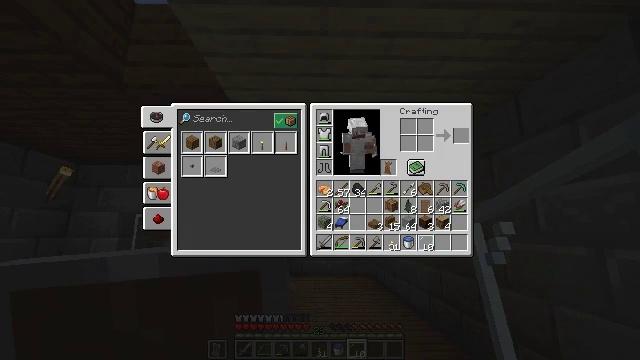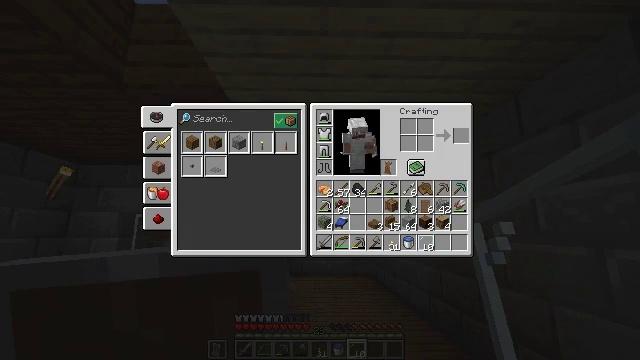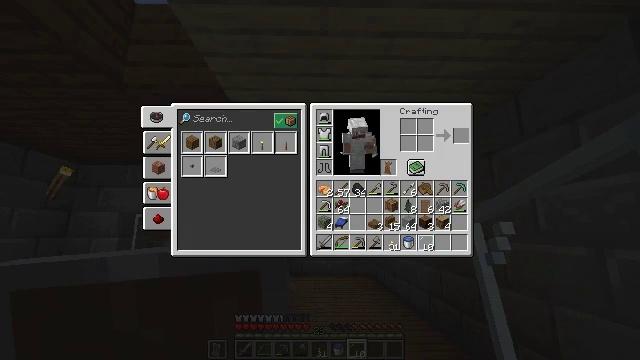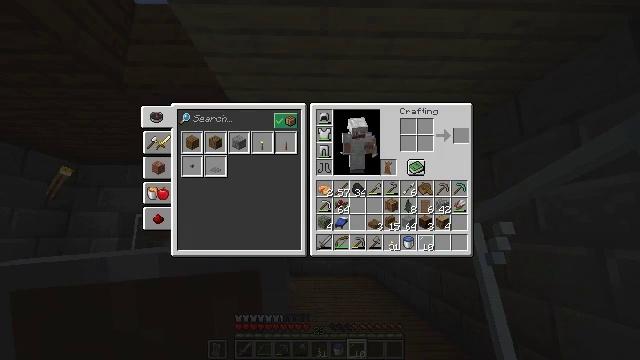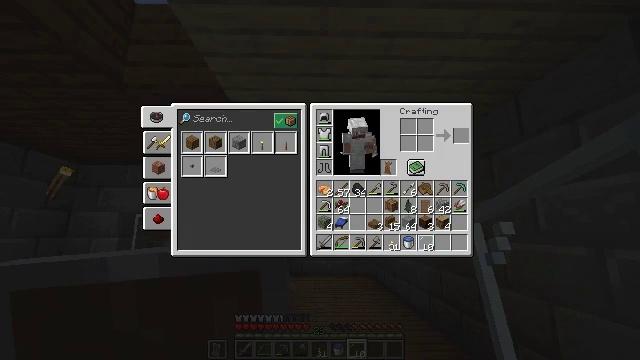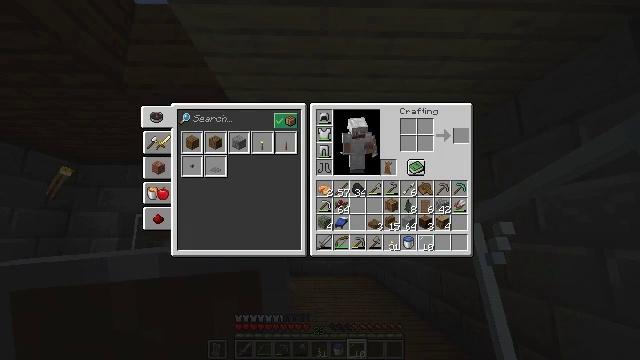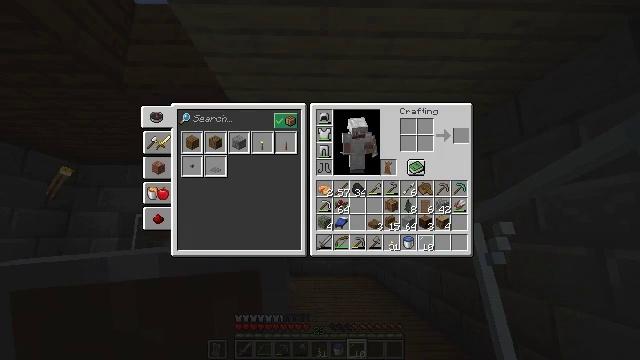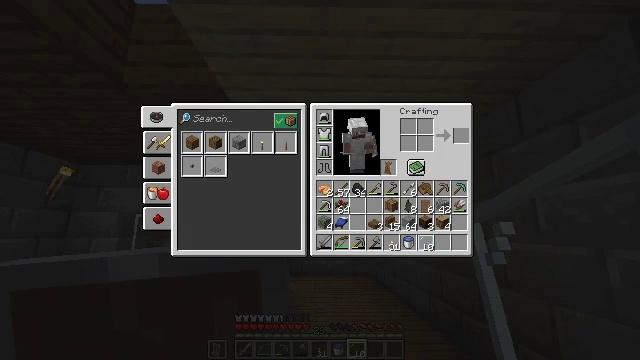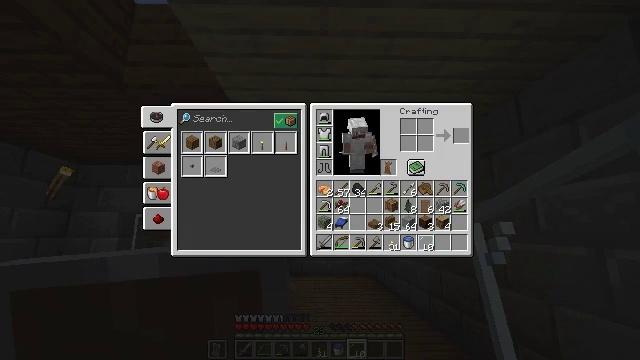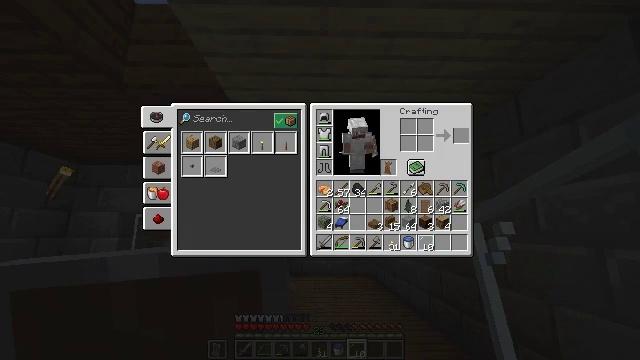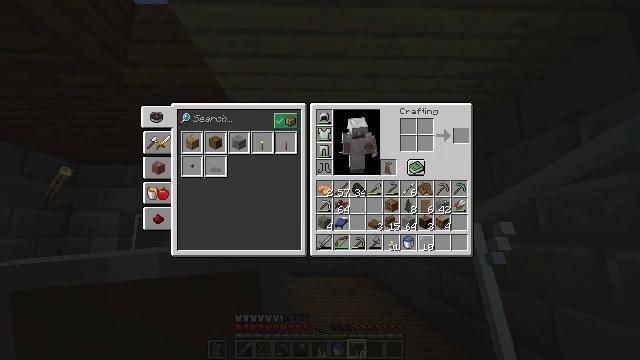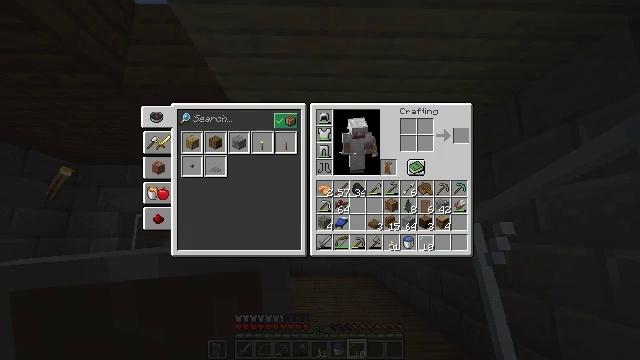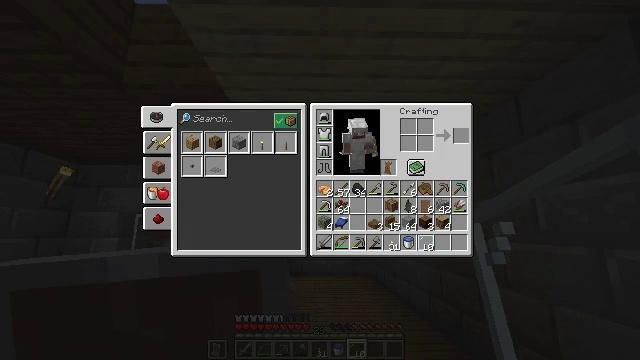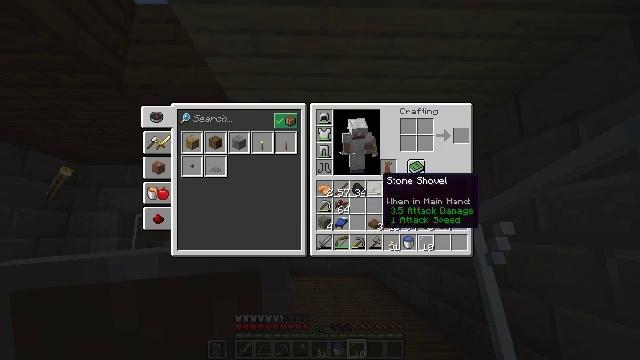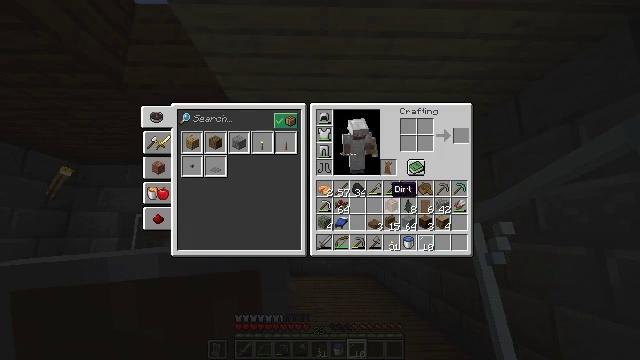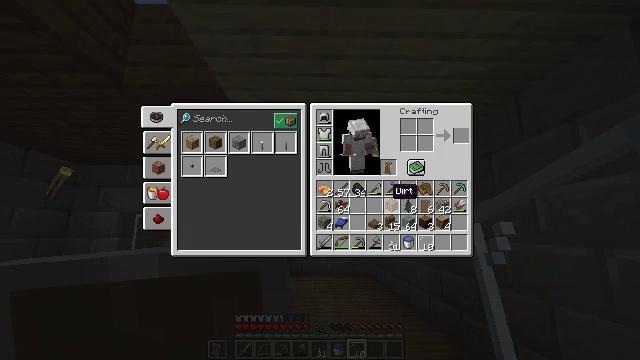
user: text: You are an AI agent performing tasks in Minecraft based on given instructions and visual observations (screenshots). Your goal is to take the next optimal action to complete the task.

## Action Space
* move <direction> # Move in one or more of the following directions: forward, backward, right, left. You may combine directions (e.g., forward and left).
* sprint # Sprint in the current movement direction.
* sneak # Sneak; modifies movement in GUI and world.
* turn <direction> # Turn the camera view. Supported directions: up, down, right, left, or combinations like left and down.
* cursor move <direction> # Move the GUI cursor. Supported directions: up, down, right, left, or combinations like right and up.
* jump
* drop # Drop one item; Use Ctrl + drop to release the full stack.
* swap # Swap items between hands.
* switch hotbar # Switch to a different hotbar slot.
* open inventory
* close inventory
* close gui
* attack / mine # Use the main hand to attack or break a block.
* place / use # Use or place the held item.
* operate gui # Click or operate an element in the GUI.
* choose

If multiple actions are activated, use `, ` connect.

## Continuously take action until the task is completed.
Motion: motion action
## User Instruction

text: Attack the stone bricks to gather materials.
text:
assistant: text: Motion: no_op
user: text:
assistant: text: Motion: no_op
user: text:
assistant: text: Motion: no_op
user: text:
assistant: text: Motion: no_op
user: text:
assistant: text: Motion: no_op
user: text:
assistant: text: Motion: no_op
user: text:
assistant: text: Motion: no_op
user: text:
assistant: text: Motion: no_op
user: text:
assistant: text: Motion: no_op
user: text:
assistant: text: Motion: no_op
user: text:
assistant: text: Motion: no_op
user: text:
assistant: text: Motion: no_op
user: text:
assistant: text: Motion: cursor move down
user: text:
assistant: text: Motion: cursor move right and down
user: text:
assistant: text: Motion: no_op
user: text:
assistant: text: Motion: cursor move down
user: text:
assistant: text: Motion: cursor move down
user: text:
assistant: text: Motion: no_op
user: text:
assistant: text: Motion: no_op
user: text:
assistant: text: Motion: cursor move right
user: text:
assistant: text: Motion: cursor move right
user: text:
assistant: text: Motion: no_op
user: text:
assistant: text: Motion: cursor move left and up
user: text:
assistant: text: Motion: no_op
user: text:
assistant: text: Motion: cursor move right
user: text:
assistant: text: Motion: cursor move right
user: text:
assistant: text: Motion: cursor move left
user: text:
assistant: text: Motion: no_op
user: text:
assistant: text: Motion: no_op
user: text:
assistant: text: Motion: no_op